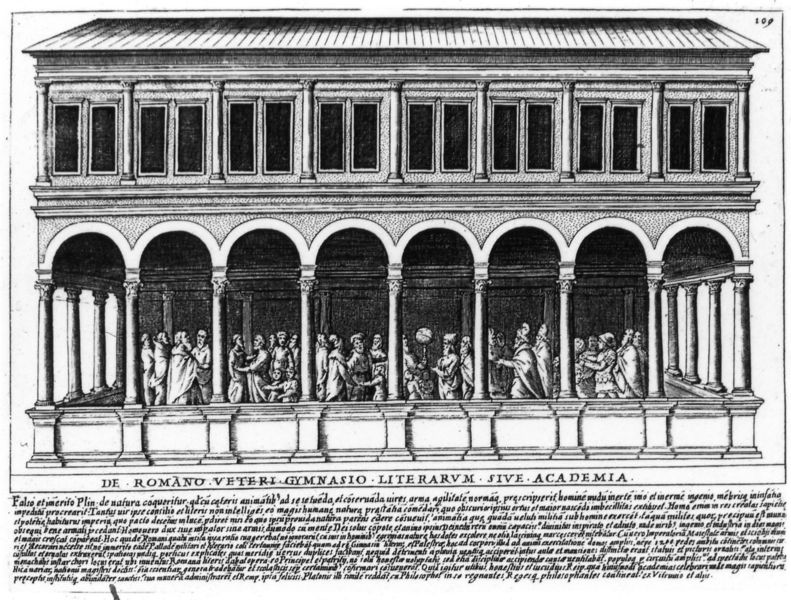
Titel: Antiqvae vrbis splendor
Künstler: Giacomo Lauro
Schlagwörter: gruppe, weiß, menschen, fenster, frau, männer, schwarz, säulen, zeichnung, dach, gebäude, haus, gesellschaft, versammlung, architektur, schrift, bogen, italien, venedig, lehrer, schule, saal, halle, bögen, arkade, druck, schwarzweiß, literatur, rom, ziegelsteine, diskussion, schüler, akademie, römisch, flachdach, latein, italienisch, gymnasium, beratung, druk, academia, bürgerversammlung, menschendruck